Interaction volume radius: 10 \u00c5
Interaction volume height: 30 \u00c5
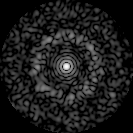
Disorder parameter: 0.8411